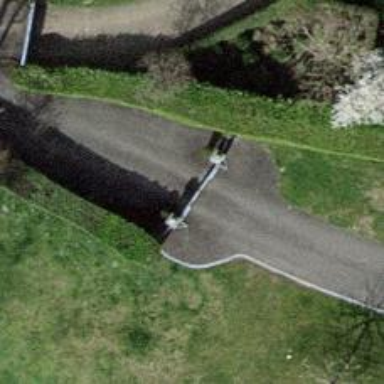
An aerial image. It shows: Gate.